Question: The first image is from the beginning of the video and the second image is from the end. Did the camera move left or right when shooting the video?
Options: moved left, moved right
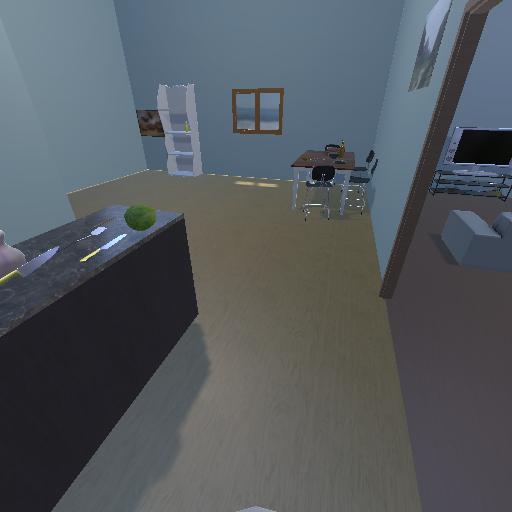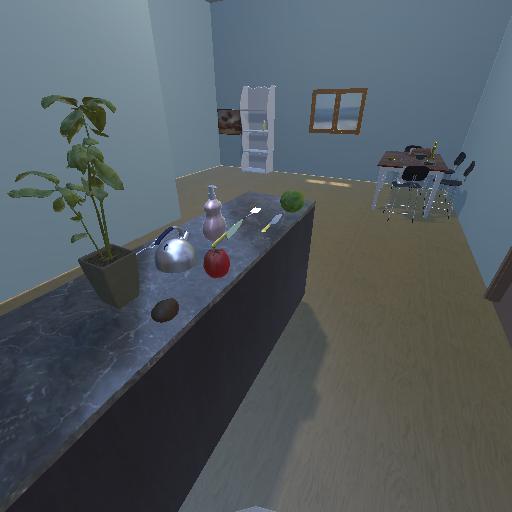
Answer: moved left